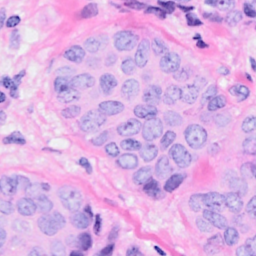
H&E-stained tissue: Breast